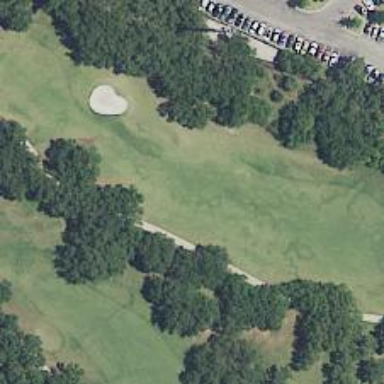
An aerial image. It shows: Golf hole.